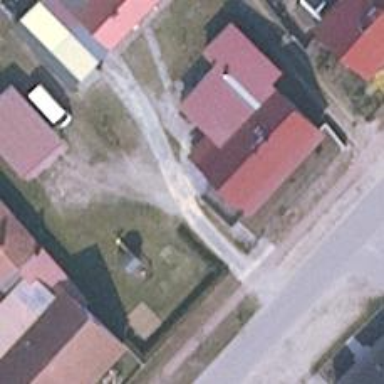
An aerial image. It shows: Driveway leading to service road.